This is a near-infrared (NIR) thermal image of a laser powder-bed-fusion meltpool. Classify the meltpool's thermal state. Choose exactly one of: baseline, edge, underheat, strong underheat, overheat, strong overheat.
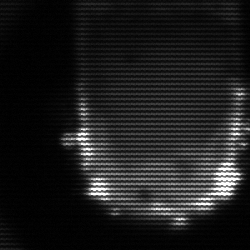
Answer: baseline